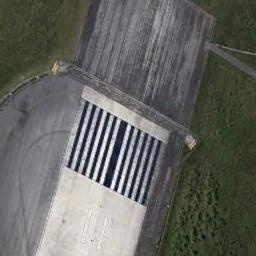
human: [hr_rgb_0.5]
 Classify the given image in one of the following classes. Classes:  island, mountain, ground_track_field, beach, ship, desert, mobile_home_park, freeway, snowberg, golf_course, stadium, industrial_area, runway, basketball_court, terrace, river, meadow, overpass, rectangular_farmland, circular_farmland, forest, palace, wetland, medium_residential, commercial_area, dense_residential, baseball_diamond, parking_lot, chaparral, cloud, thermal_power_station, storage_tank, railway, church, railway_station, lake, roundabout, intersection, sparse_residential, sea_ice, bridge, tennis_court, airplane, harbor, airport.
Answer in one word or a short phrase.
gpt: runway